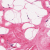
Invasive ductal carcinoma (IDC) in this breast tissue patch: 0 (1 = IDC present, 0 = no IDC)